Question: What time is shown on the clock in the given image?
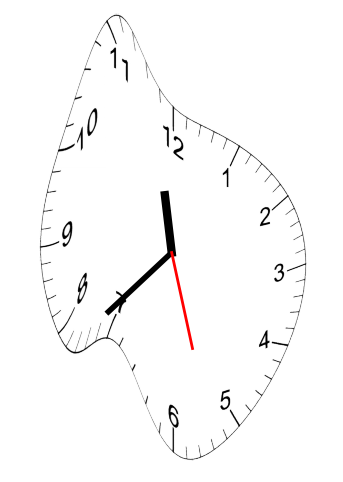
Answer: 11:37:27